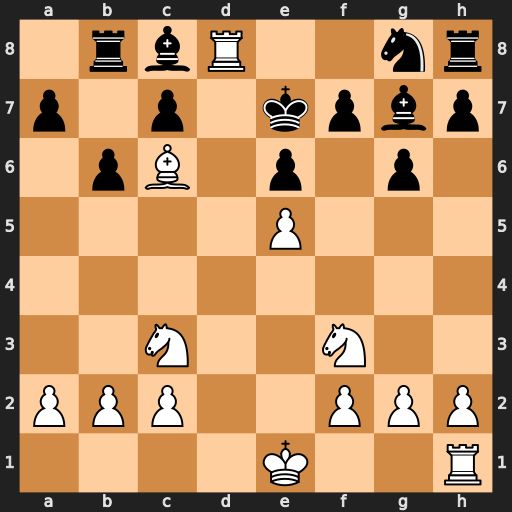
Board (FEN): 1rbR2nr/p1p1kpbp/1pB1p1p1/4P3/8/2N2N2/PPP2PPP/4K2R
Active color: w
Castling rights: K
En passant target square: -
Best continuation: Re8#